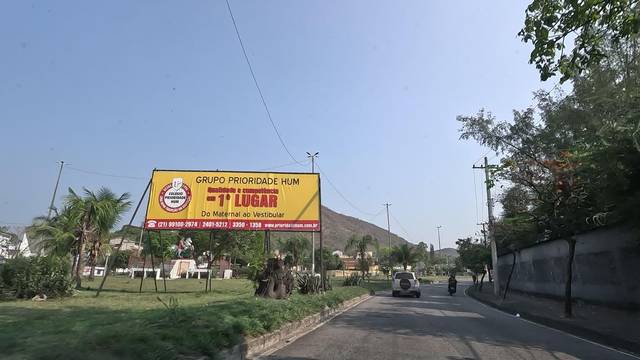
Region: Brazil
Coordinates: -22.885, -43.376